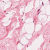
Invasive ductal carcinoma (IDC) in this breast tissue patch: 0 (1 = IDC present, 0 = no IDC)